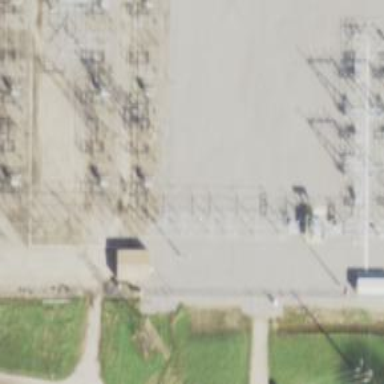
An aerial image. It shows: Lattice structure tower used for power transmission.